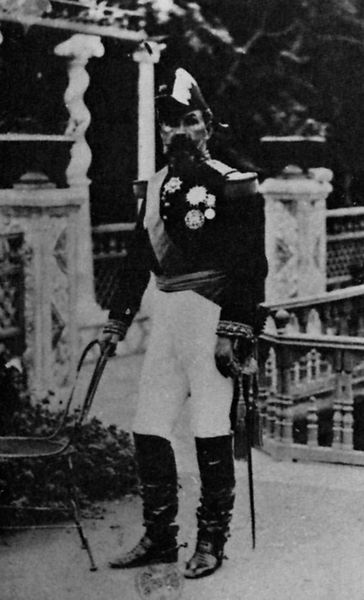
Titel: General Jussuf
Künstler: Andrè Adolphe Eugené Disdéri
Standort: Paris
Institution: Bibliothèque Nationale.
Schlagwörter: baum, dunkel, hand, körper, mann, schatten, weiß, bäume, blumen, finger, frankreich, grau, haar, handschuhe, hell, hintergrund, holz, hut, licht, mund, nase, pfeiler, schwarz, stirn, stuhl, säule, säulen, terasse, tür, anlage, blick, eis, gürtel, park, parkanlage, schnee, zaun, haube, alt, anzug, bart, hose, jacke, kappe, mütze, arm, arme, augen, band, halten, mensch, silber, sockel, stehen, vollbart, ärmel, hände, portrait, porträt, ebene, kalt, natur, strauch, brücke, busch, büsche, gebüsch, sträucher, auge, figur, gold, haare, mantel, stehend, stoff, stoffe, person, frontal, kinn, lippen, potrait, schulter, reiter, garten, skulptur, statue, schärpe, balkon, terrasse, lehne, bogen, hosen, schwer, mauer, eben, gelände, hecke, figuren, lehnen, rt, frack, draussen, gartenstuhl, glanz, aufrecht, metall, deutsch, geländer, quaste, bauch, plastik, knie, gehrock, oberkörper, tor, foto, fotografie, photographie, eingang, eisen, außen, veranda, messing, orient, torbogen, balustrade, kälte, schwarz-weiss, militär, schwert, säbel, uniform, waffen, soldat, waffe, stand, stempel, abzeichen, degen, dreispitz, helm, offizier, orden, scherpe, schulterklappen, stiefel, gedreht, photo, sthl, wappen, schwarz weis, skulpturen, eiss, plastiken, statuen, stuhlbein, leder, krieger, abstützen, general, jakett, beet, ballustrade, sporen, klappe, türkei, quasten, mamor, schulterklappe, mtze, ehrung, gartenanlage, baluster, scharte, lederstiefel, pickelhaube, den, anstecker, hauptmann, klappen, schulterstück, auszeichung, reiterhose, ehrungen, musterform, scherte, schnausbart, schwsarz, schärp, steinzaun, stiefe', tresssen, bommeln, terreasse, unoform, unifor, solat, en, schwaz weis, gespornt, ppistole